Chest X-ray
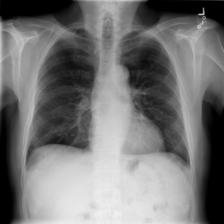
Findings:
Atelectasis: negative
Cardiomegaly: negative
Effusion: negative
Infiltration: negative
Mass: negative
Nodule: negative
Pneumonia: negative
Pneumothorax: negative
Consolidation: negative
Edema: negative
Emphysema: negative
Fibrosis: negative
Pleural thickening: negative
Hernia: negative